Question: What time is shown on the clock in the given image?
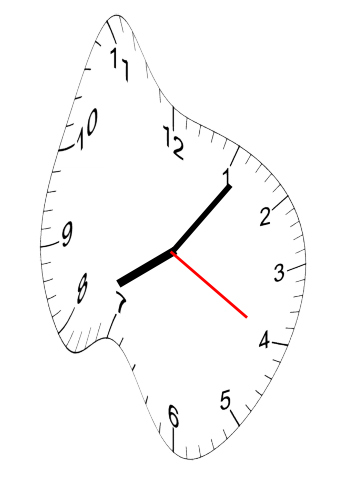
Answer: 08:06:20